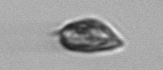
Label: Prorocentrum_triestinum